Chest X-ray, AP view. Patient: 54 years old, sex F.
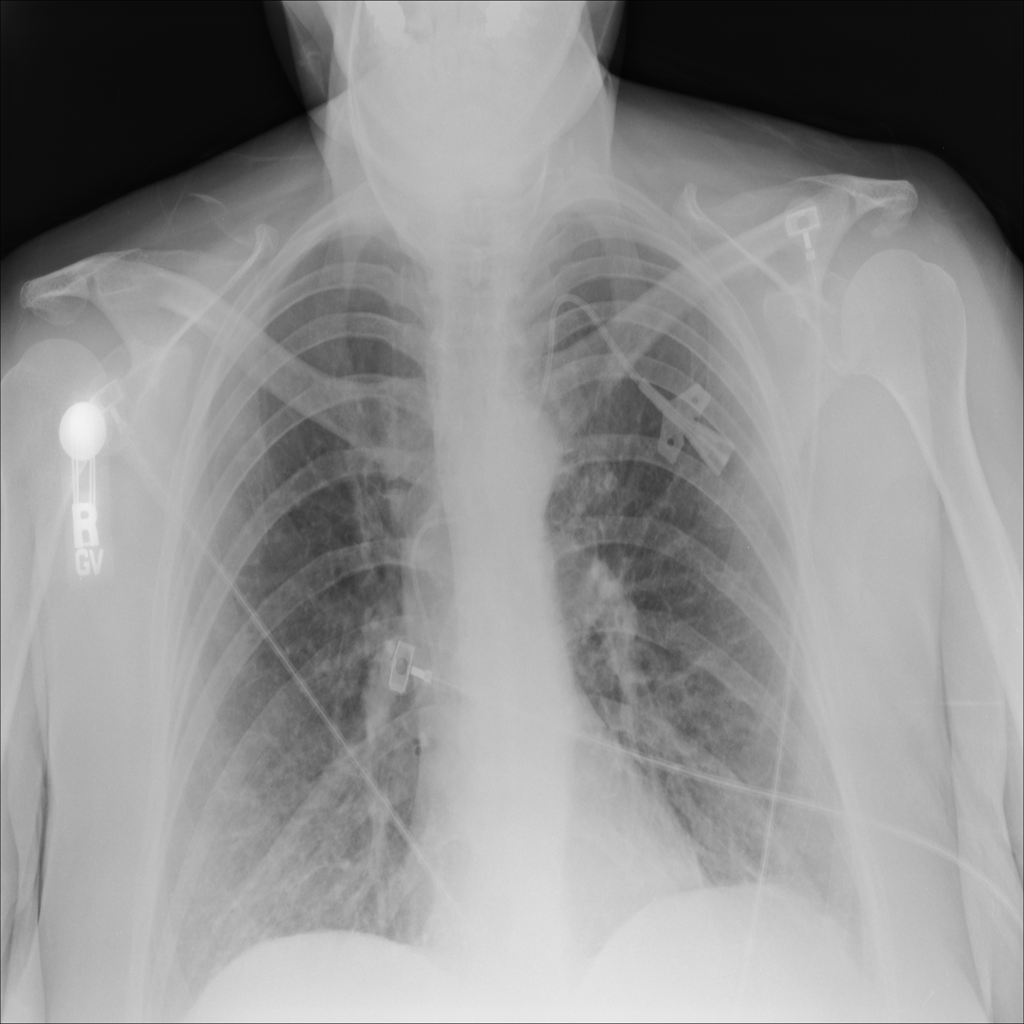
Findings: No Finding